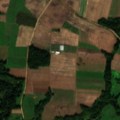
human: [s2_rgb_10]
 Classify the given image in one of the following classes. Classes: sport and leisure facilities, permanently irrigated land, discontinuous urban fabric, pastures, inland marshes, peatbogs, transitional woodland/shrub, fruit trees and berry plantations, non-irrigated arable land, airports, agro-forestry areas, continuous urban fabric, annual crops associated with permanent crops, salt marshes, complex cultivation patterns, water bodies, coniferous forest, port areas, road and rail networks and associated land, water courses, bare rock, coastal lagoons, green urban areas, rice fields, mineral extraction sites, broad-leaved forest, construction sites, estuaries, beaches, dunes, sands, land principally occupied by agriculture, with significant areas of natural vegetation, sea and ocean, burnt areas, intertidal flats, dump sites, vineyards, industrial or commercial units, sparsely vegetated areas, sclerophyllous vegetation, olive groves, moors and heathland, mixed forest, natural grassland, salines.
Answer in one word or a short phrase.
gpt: non-irrigated arable land, complex cultivation patterns, land principally occupied by agriculture, with significant areas of natural vegetation, mixed forest